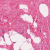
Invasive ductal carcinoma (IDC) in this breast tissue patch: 0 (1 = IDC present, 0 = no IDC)